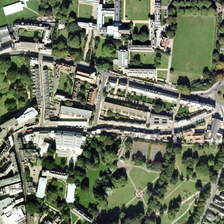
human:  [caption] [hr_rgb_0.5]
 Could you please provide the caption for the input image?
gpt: northwest of the school to a large forest, several wetlands and teaching buildings are in the south .

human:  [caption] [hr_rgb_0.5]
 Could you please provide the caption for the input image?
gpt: many green trees and white buildings are in a school .

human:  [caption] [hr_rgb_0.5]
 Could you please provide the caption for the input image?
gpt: a building is surrounded by dark green trees .

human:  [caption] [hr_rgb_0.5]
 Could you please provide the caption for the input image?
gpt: many green trees and white buildings are in a school .

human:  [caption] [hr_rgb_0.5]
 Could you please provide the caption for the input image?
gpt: a building is surrounded by dark green trees .